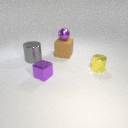
large brown rubber cube behind small purple metal cube